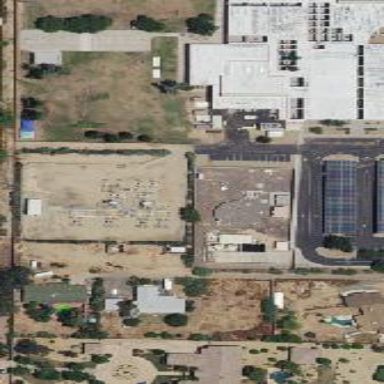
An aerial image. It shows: Outdoor power substation at the distribution level with surrounding wall barrier.